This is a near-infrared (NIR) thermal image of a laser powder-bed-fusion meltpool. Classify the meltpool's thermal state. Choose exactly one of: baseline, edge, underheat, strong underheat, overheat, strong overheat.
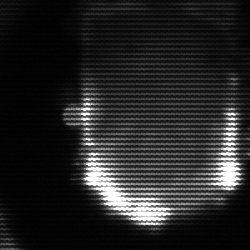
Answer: baseline